Interaction volume radius: 5 \u00c5
Interaction volume height: 10 \u00c5
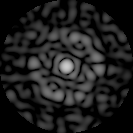
Disorder parameter: 0.8429